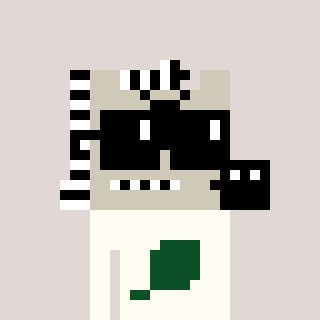
a pixel art character with square black sunglasses, a zebra-shaped head and a grayscale-colored body on a warm background